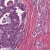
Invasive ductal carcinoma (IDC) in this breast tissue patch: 1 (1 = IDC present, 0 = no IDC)